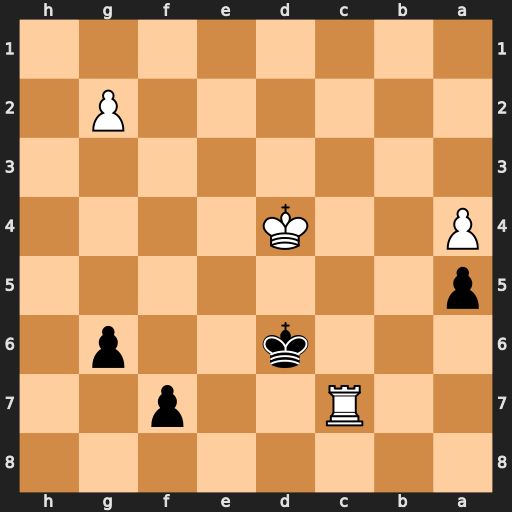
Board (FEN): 8/2R2p2/3k2p1/p7/P2K4/8/6P1/8
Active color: b
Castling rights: -
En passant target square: -
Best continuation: Kxc7 Kc5 g5